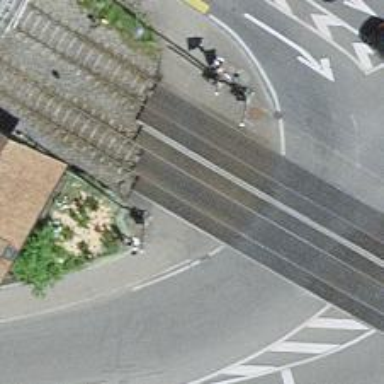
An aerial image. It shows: Crossing for the railway.